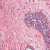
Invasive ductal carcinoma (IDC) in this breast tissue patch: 1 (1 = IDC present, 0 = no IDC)